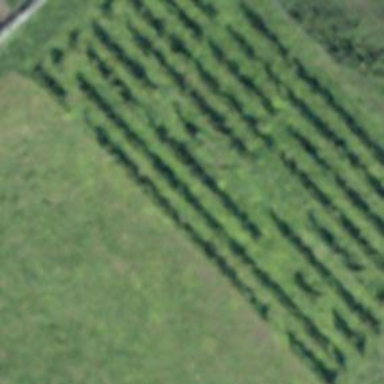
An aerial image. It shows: Vineyard with grape crops.